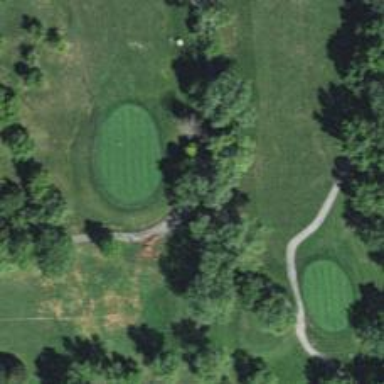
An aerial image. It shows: Service road designated as golf cart path.